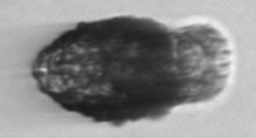
Label: Stenosemella_pacifica